You are looking at the wavelet scalogram of a bearing's acceleration signal. What is the most likely bearing condition (normal, inner_race, outer_race, ball)?
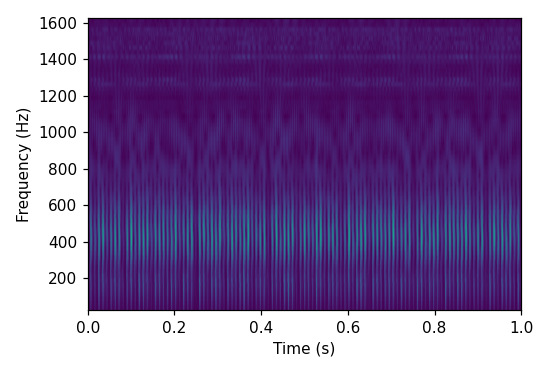
Answer: outer_race